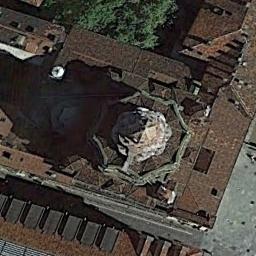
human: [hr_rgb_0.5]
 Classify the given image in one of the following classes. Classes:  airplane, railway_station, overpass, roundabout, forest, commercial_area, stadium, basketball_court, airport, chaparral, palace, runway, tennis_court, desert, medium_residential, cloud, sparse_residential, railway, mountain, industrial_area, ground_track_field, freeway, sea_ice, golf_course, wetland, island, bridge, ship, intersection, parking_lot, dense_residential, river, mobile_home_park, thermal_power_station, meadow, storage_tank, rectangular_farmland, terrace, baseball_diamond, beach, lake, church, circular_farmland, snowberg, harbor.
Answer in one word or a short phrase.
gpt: church